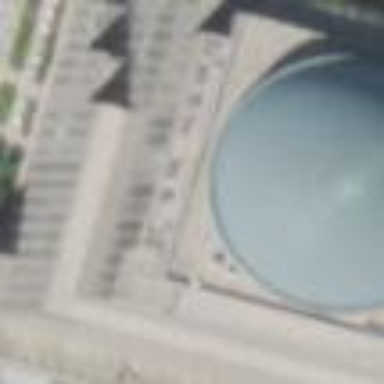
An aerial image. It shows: The building has flat concrete roof.